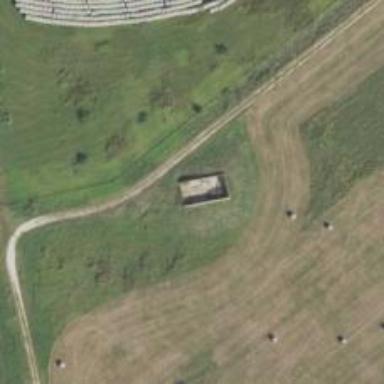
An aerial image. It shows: Military bunker for protection and defense.